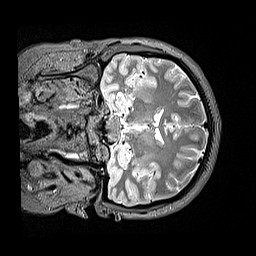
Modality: T2w
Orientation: coronal
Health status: healthy
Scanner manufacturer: siemens
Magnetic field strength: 3 T
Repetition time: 4.8 s
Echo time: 0.458 s